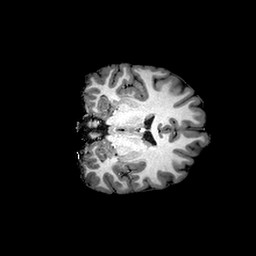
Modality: T1w
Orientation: coronal